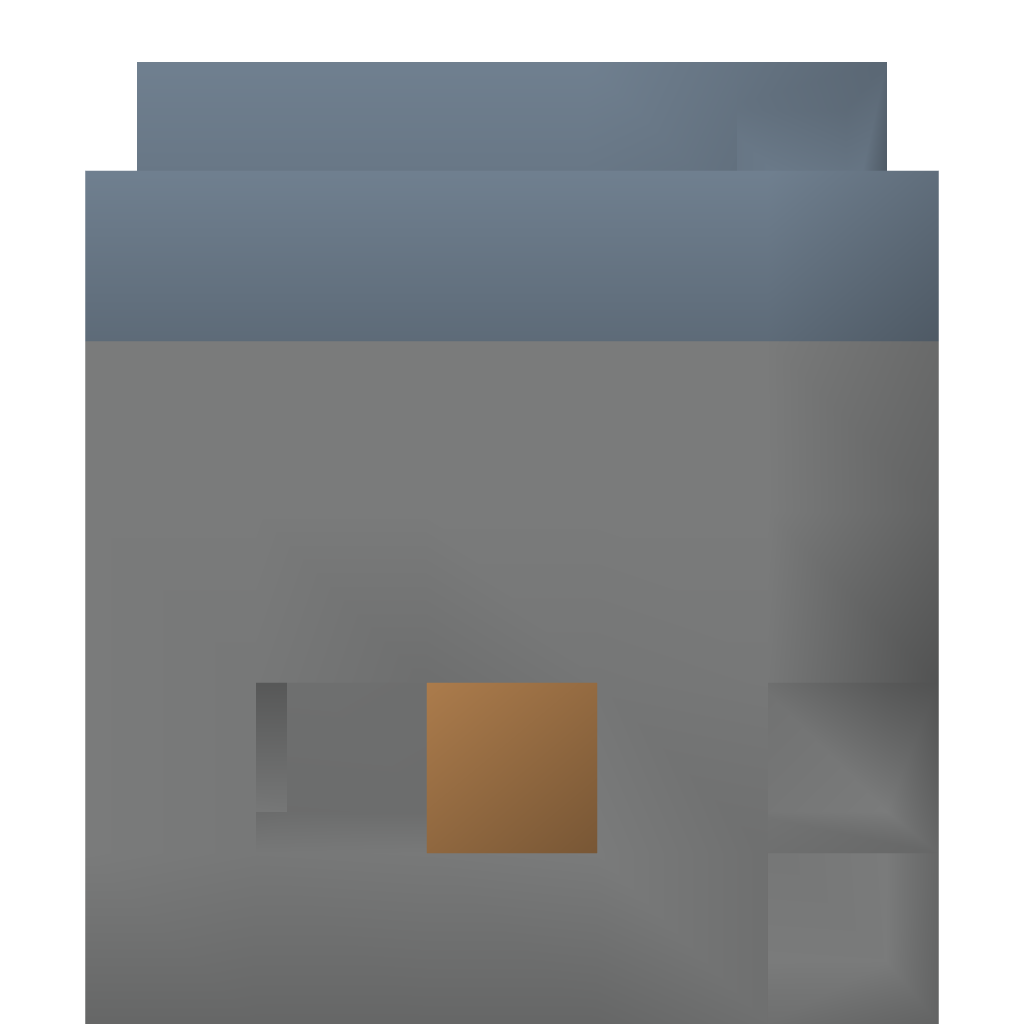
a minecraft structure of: Horse Door